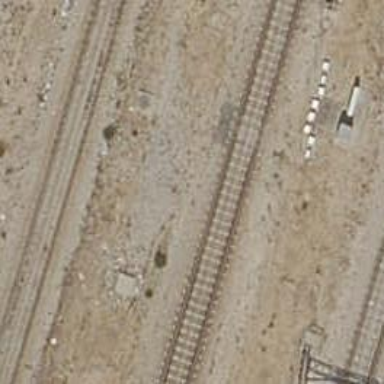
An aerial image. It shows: Railway track with contact line for electrification.